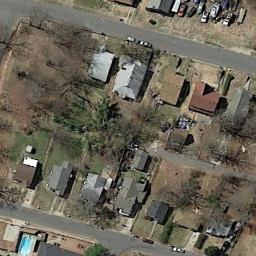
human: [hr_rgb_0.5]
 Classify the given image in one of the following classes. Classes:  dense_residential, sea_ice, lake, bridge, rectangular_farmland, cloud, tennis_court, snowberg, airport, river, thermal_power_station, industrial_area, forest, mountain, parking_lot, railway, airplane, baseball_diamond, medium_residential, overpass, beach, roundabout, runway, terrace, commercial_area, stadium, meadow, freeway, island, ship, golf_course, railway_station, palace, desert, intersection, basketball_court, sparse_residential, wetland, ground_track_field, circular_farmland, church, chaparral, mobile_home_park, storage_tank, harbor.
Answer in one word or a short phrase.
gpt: medium_residential